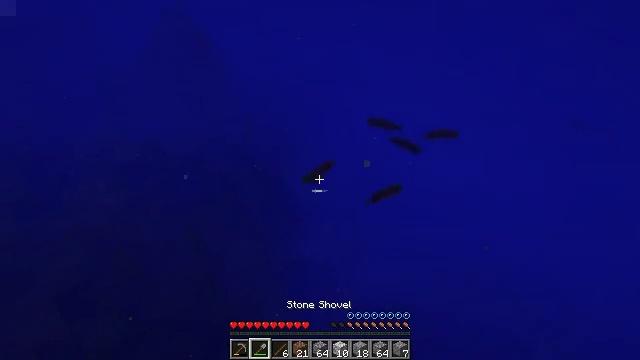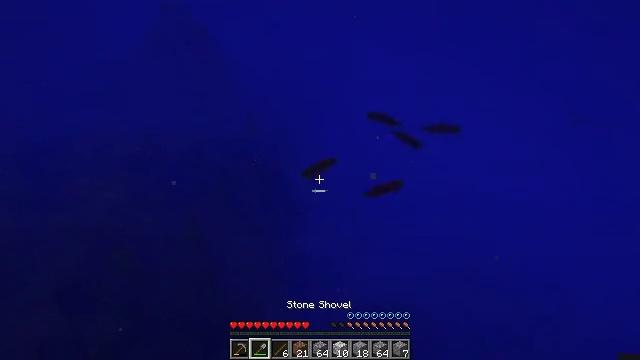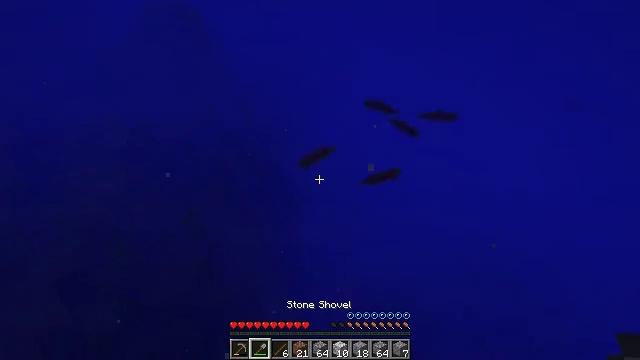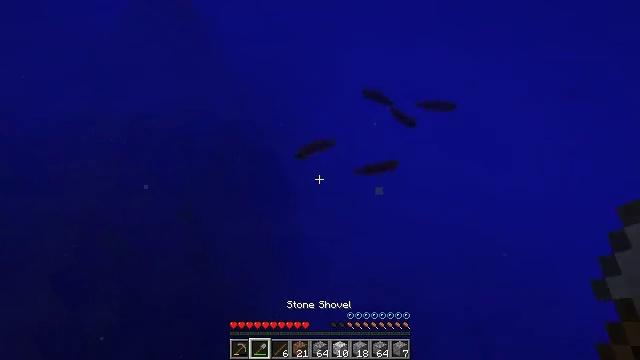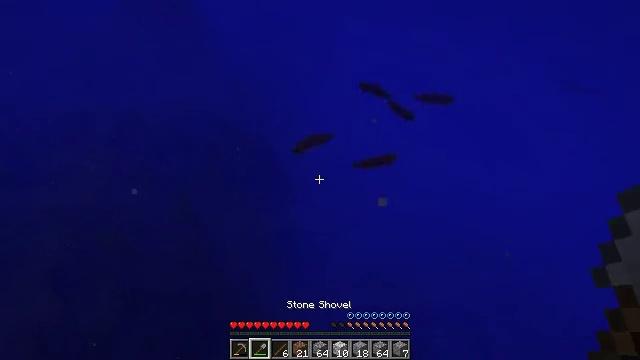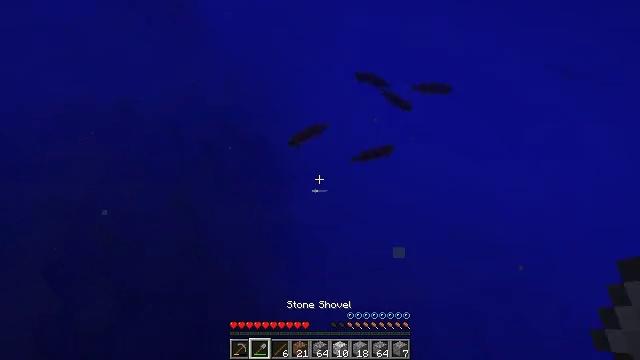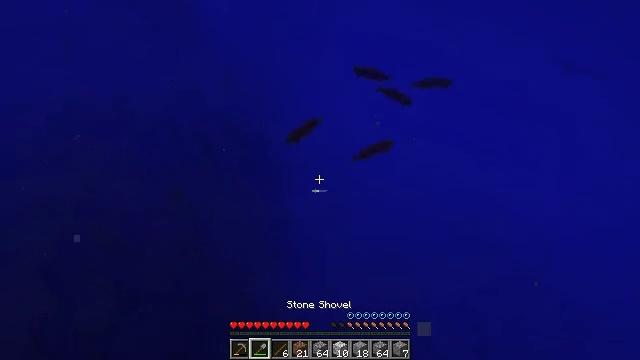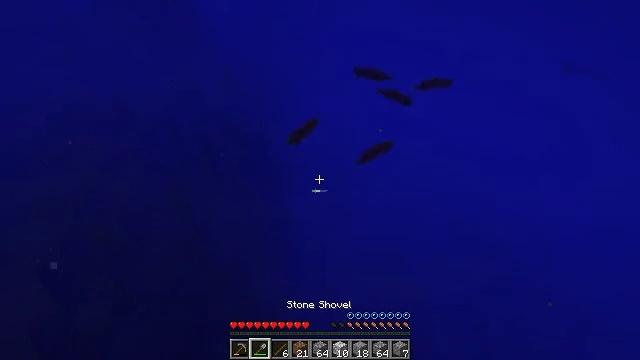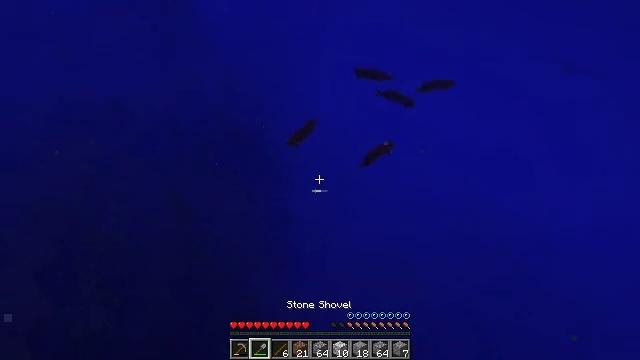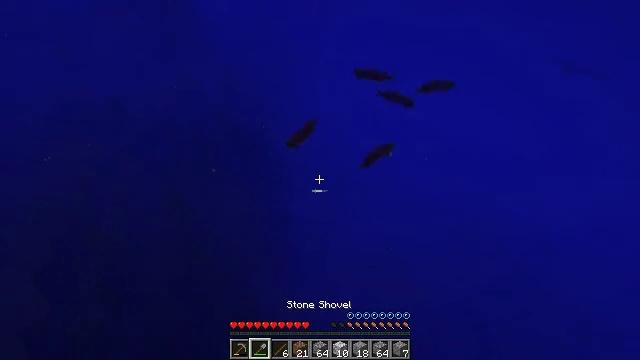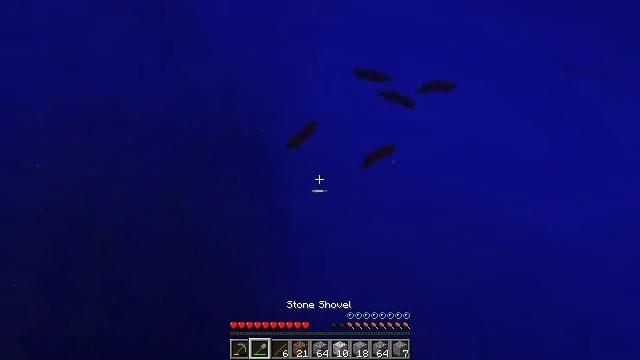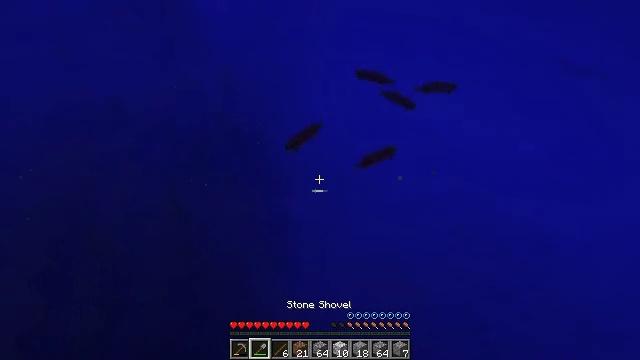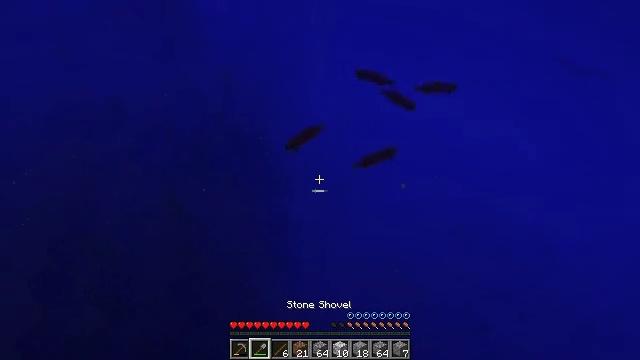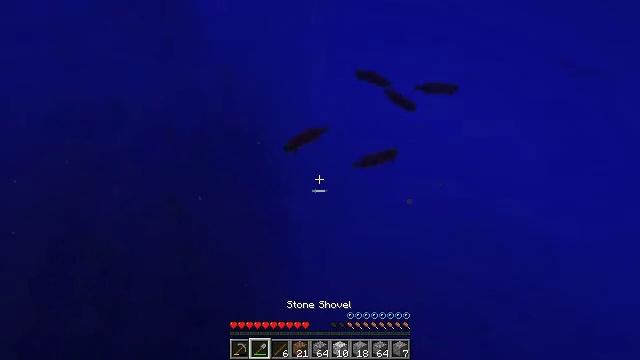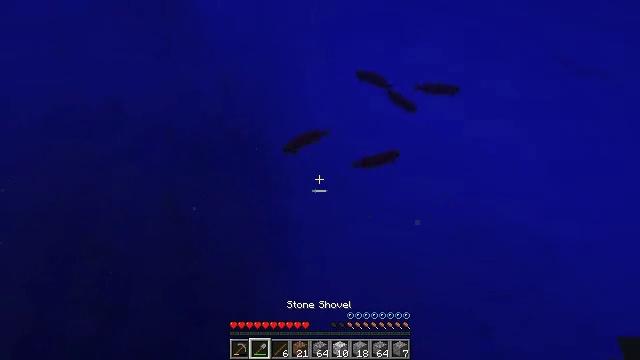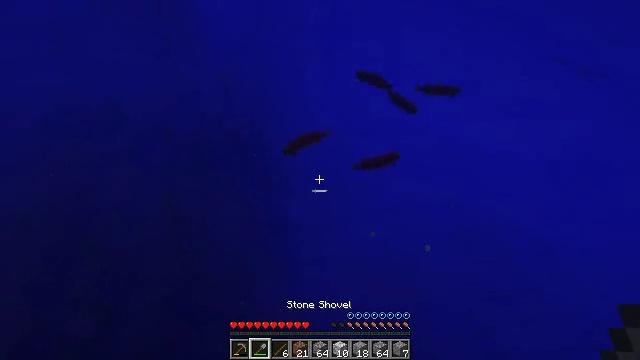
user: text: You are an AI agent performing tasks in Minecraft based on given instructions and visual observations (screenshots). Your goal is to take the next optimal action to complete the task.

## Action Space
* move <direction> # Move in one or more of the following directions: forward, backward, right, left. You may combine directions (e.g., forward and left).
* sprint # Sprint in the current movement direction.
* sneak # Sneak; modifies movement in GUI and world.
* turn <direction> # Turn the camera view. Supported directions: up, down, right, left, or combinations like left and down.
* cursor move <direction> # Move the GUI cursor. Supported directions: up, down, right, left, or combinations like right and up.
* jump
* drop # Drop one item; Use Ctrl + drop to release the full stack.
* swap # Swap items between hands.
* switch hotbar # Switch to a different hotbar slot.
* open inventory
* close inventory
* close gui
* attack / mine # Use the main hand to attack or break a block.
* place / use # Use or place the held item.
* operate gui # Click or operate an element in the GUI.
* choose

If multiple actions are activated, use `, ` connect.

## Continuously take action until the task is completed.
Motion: motion action
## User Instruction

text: Fish and kill the salmon.
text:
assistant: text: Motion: move forward, turn down, switch to hotbar 2
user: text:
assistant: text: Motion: move forward, turn down, switch to hotbar 2
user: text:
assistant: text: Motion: move forward, turn down
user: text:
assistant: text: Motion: move forward, turn down
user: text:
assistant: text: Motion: move forward, turn down
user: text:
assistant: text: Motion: move forward, turn down
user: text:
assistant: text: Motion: move forward
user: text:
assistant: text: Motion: move forward
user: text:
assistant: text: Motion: move forward
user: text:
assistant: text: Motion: move forward
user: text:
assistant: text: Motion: move forward
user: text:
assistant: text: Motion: move forward
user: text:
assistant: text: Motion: move forward
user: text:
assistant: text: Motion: move forward
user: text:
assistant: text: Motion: move forward
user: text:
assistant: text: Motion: move forward
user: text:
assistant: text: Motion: move forward
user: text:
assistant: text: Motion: move forward
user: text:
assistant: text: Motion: move forward
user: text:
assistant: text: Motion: move forward
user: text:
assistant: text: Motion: move forward
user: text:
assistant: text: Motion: move forward
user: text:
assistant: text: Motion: move forward
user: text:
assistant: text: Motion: move forward
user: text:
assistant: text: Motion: move forward
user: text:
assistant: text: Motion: move forward
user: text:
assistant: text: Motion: move forward
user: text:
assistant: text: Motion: move forward
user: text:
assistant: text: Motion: move forward
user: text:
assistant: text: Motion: move forward